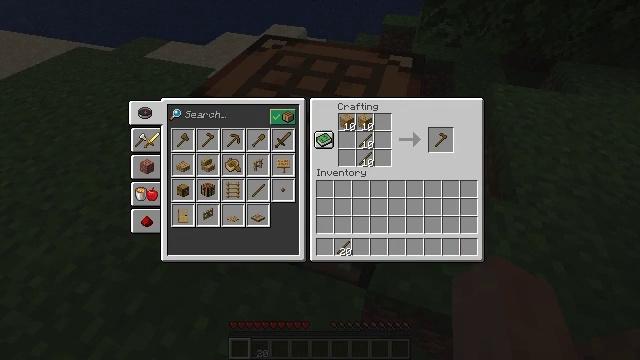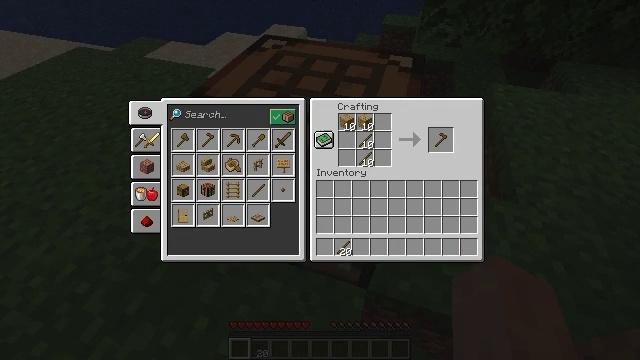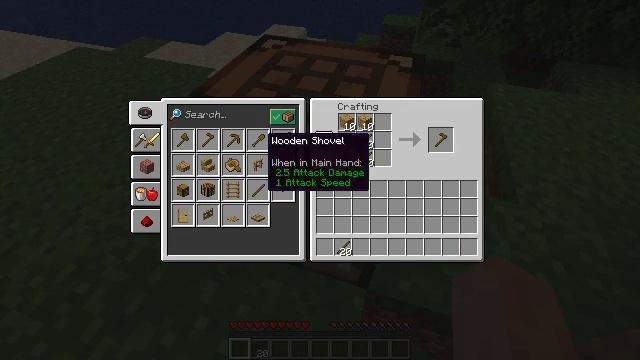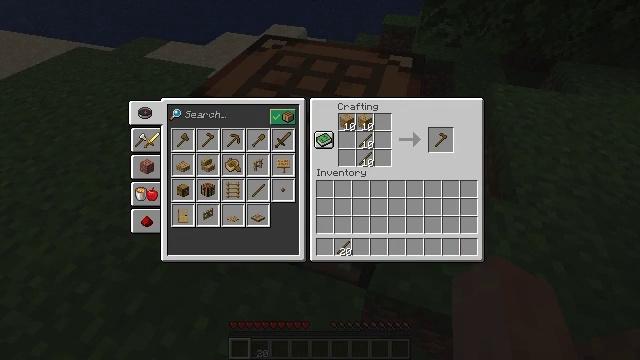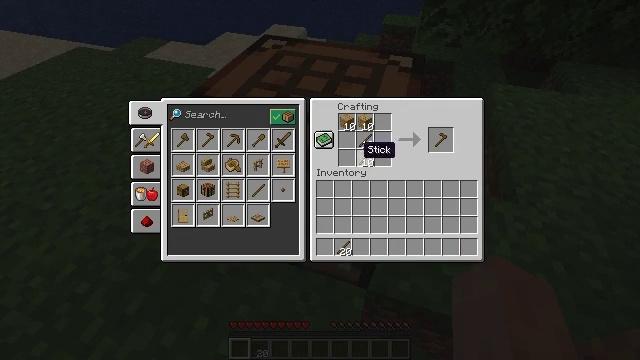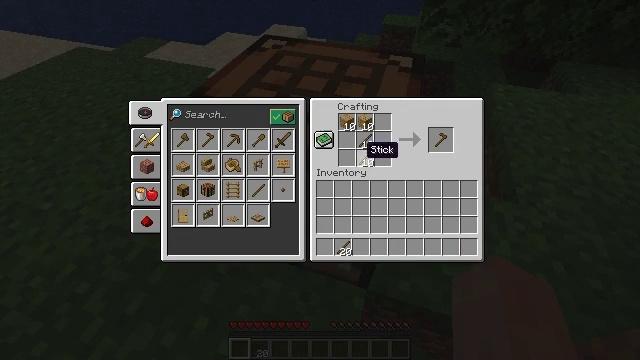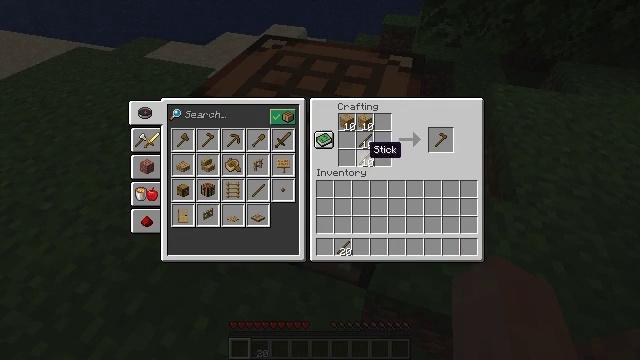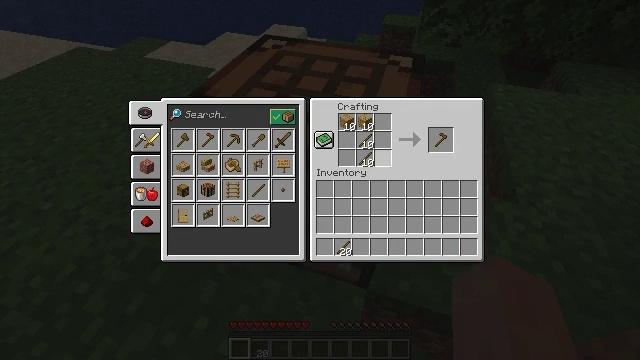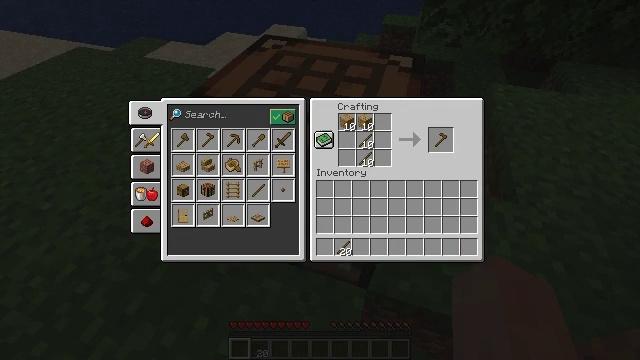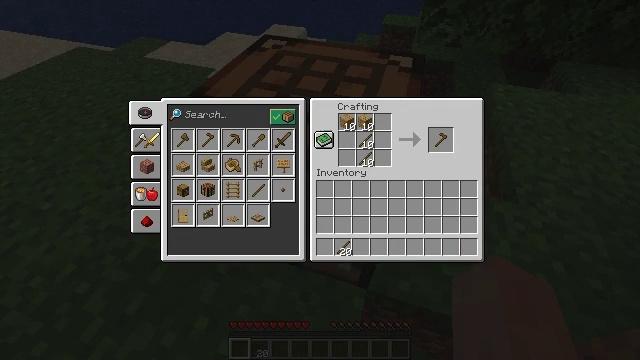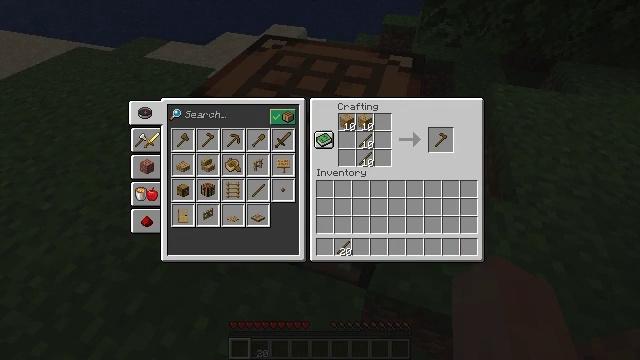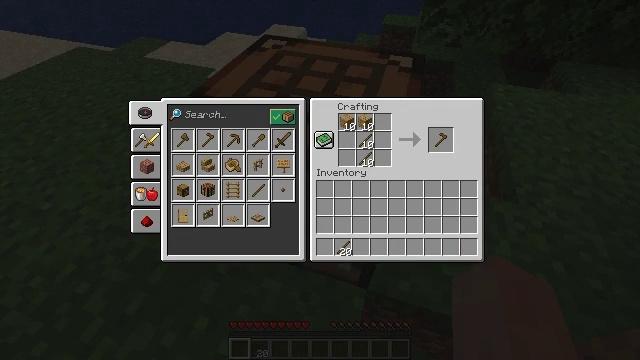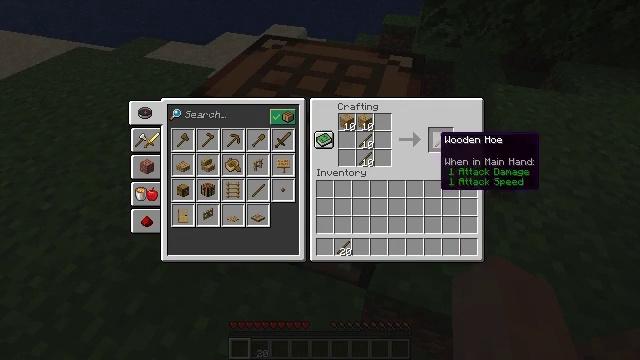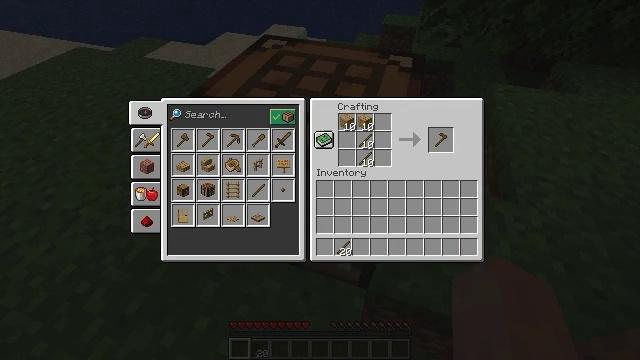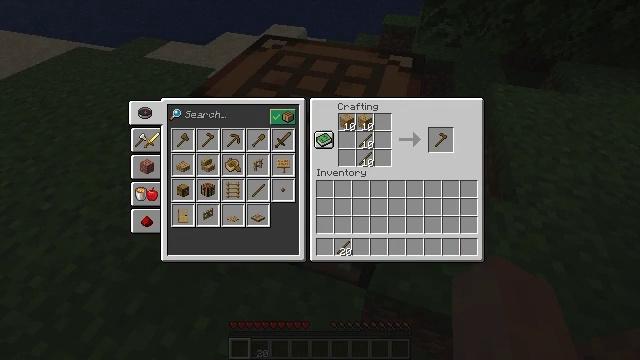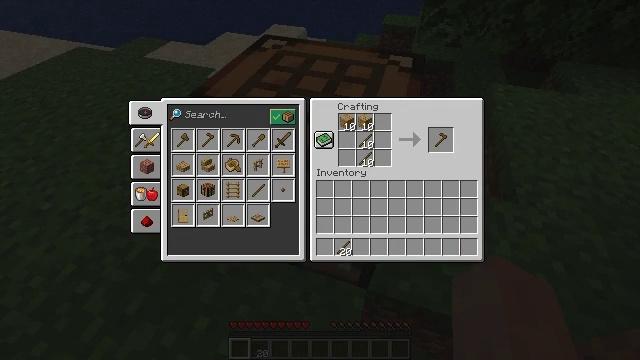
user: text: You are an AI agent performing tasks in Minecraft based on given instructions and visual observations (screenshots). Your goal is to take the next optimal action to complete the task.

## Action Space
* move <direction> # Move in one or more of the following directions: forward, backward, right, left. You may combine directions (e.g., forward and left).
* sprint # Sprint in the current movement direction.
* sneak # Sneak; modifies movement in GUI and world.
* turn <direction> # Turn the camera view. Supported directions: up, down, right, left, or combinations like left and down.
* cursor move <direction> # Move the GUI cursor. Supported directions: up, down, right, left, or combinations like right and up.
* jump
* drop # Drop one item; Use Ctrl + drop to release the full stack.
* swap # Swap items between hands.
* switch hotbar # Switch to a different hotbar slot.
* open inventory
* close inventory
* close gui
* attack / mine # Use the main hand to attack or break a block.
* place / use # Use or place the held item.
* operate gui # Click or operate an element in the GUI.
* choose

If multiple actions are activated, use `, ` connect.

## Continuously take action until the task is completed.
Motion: motion action
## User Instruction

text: Craft a wooden hoe using two sticks and two planks.
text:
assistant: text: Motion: cursor move right
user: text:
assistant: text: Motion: cursor move right and down
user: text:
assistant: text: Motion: cursor move right
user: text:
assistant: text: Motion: cursor move right
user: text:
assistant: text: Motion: no_op
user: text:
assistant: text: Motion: no_op
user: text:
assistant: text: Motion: cursor move right
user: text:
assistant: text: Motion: cursor move right and up
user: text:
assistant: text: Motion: cursor move right
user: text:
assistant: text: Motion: cursor move right
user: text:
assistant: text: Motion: no_op
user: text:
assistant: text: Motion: cursor move right
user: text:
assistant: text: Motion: cursor move right
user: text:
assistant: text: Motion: no_op
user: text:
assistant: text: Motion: no_op
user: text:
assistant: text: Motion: no_op
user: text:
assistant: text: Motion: no_op
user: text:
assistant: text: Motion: no_op
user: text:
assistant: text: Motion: no_op
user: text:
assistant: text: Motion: no_op
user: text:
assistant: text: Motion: operate gui
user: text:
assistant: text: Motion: operate gui
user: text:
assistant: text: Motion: no_op
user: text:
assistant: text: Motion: no_op
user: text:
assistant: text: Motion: cursor move down
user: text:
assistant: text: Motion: no_op